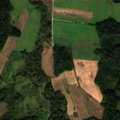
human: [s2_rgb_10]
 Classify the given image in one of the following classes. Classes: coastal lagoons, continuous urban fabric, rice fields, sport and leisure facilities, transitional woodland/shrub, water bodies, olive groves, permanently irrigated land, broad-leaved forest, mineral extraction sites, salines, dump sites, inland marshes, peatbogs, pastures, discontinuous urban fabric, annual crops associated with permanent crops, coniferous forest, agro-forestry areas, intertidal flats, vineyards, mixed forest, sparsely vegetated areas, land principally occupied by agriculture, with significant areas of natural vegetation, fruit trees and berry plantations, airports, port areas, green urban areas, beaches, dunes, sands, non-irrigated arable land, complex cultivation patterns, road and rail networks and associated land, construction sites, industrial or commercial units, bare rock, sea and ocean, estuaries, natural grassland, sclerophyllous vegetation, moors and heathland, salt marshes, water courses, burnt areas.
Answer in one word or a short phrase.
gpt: non-irrigated arable land, pastures, land principally occupied by agriculture, with significant areas of natural vegetation, broad-leaved forest, coniferous forest, mixed forest, transitional woodland/shrub